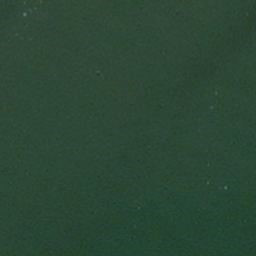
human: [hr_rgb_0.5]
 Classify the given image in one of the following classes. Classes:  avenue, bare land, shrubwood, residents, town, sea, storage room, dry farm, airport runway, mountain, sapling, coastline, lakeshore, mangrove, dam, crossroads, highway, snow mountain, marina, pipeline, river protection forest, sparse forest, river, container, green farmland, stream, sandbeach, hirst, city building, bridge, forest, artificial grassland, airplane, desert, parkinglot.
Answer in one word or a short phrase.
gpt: sea